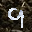
Label: 9